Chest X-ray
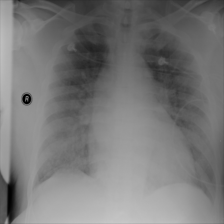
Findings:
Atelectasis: negative
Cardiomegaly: negative
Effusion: negative
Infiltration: negative
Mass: negative
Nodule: negative
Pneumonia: negative
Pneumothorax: negative
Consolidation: negative
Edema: positive
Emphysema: negative
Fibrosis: negative
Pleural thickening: negative
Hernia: negative